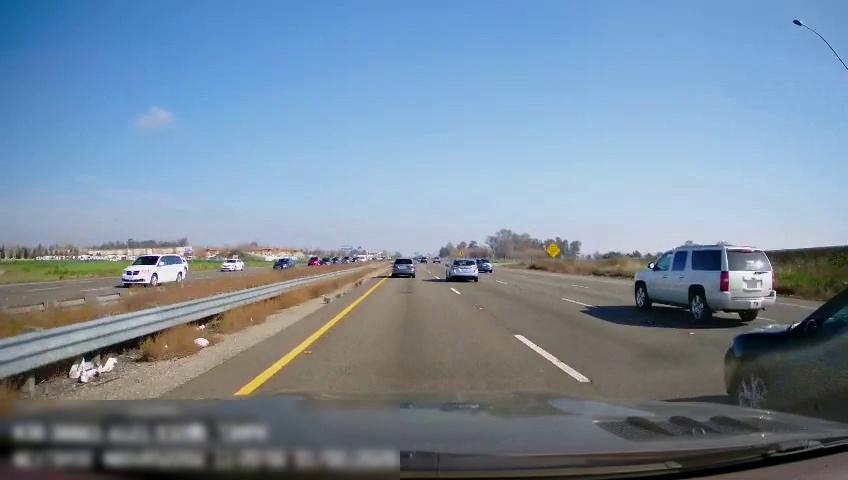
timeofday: Day
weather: Sunny
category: Drivable Space
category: Drivable Space
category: Vehicles | Car
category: Vehicles | SUV
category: Vehicles | Car
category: Vehicles | Car
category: Vehicles | Car
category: Vehicles | Car
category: Vehicles | Car
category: Vehicles | Car
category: Vehicles | Car
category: Vehicles | Car
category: Vehicles | Car
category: Vehicles | SUV
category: Vehicles | Car
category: Lanes | Current Lane
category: Lanes | Current Lane
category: Lanes | Alternate Lane
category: Lanes | Alternate Lane
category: Lanes | Alternate Lane
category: Lanes | Opposite Lane
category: Lanes | Opposite Lane
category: Traffic | Signs